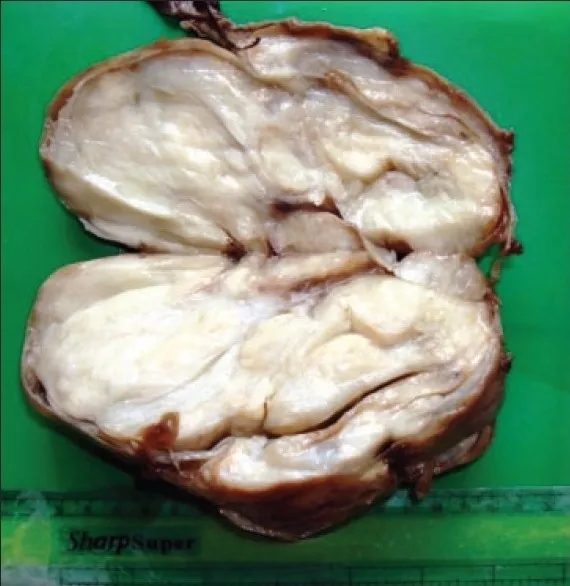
Solid and gray-white mass with myxoid areas.
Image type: medical_photograph (other_medical_photograph)